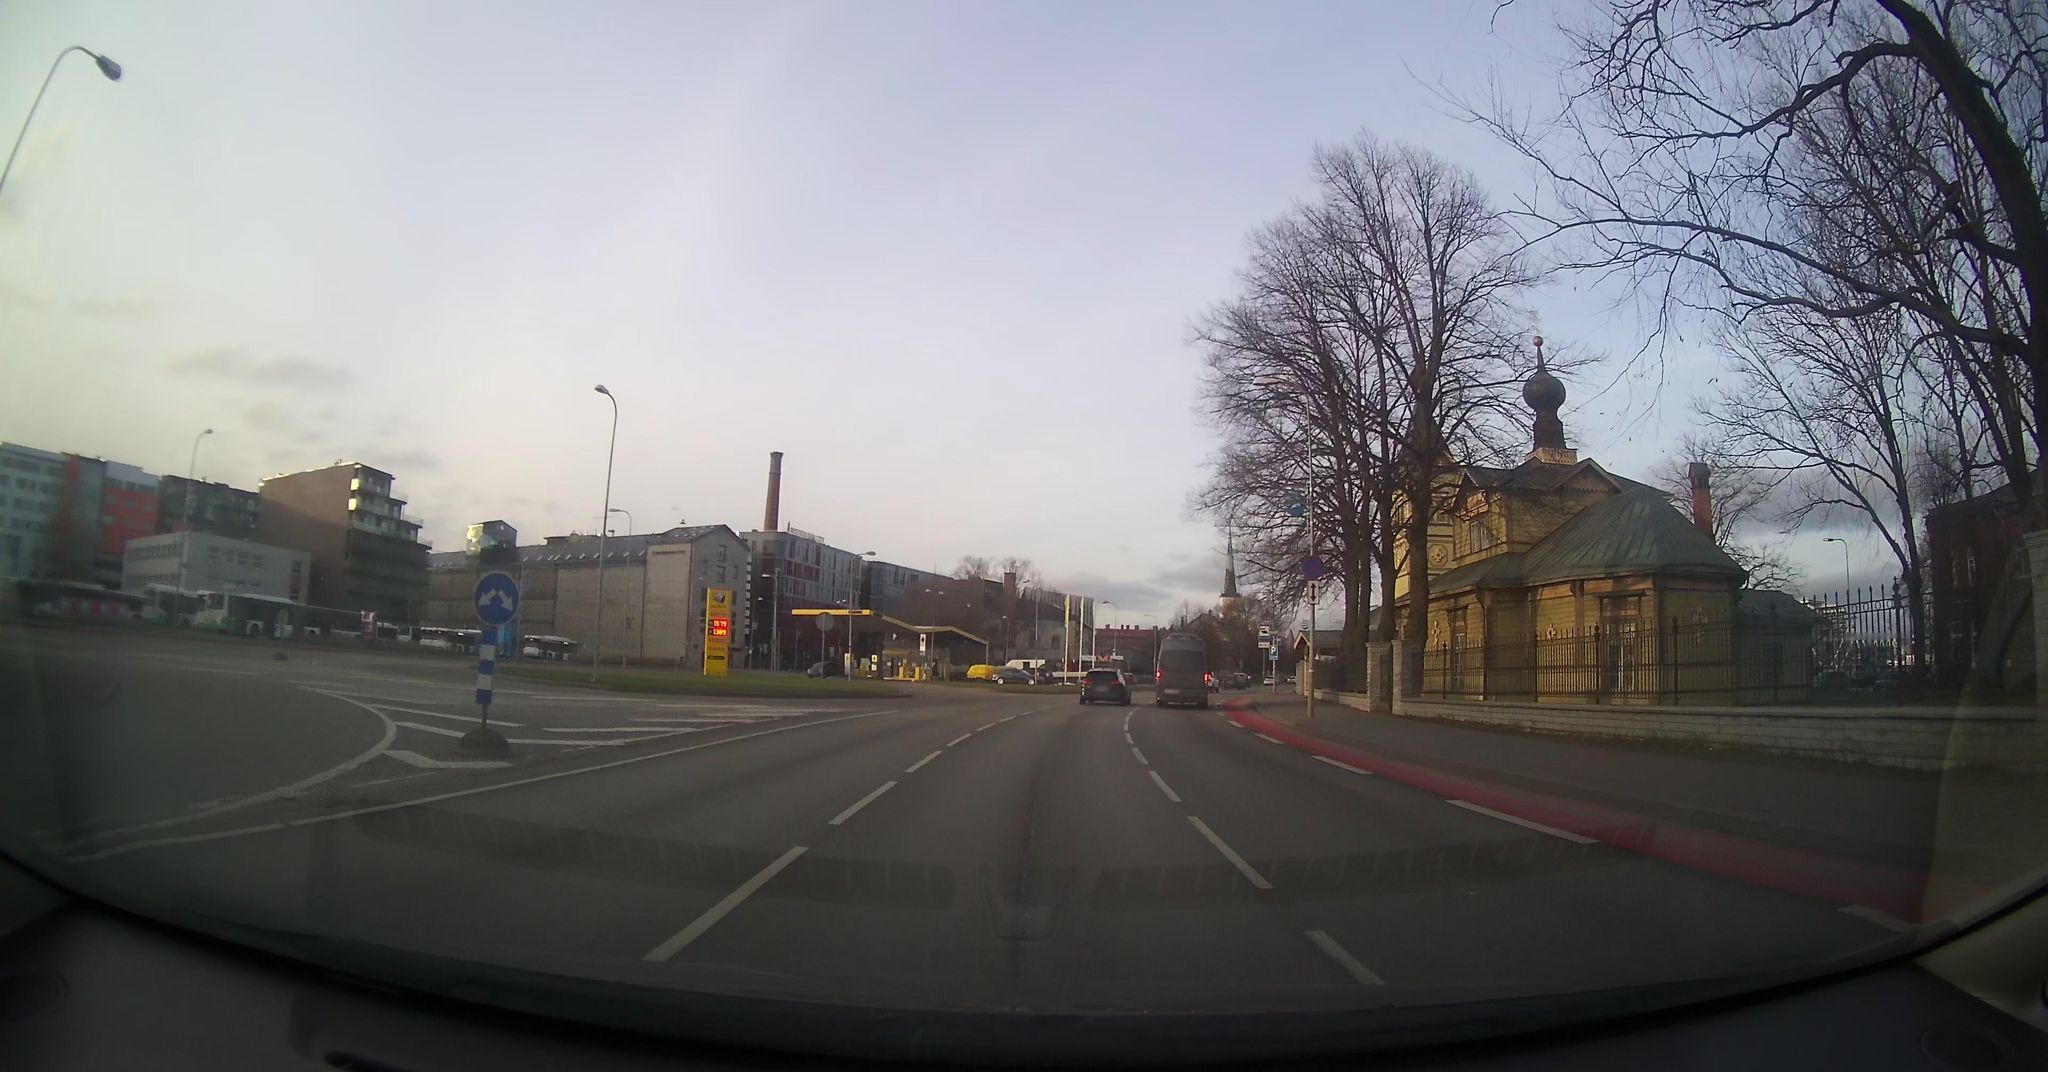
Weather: snowy
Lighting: dusk/dawn
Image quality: good
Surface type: driving surface
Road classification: trunk
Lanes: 2, 3
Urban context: urban centre
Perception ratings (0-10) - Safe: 2.69, Lively: 5.86, Beautiful: 6.12, Boring: 4.17, Depressing: 2.12, Wealthy: 3.63